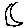
Label: moon